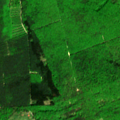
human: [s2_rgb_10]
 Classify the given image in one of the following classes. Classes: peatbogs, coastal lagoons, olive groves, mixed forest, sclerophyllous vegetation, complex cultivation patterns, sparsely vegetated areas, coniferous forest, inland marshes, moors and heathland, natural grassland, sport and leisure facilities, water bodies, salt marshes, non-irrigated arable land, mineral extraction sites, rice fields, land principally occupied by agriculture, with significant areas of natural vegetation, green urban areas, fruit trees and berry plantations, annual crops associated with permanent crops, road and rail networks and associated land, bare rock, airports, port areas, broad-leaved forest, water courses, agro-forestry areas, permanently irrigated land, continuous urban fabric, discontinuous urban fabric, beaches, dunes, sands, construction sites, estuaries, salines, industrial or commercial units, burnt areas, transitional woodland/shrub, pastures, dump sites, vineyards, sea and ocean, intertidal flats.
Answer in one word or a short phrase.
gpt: pastures, broad-leaved forest, mixed forest